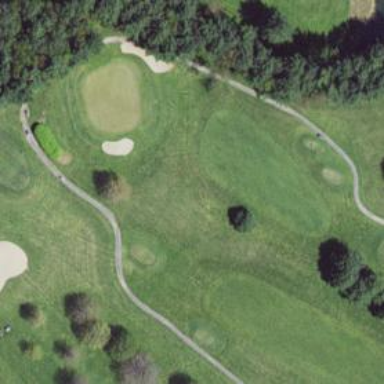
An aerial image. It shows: Golf fairway surrounded by grass.